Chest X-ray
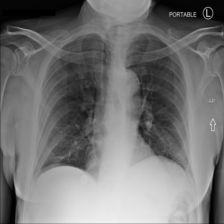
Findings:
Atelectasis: negative
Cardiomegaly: negative
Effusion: negative
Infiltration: negative
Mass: negative
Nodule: negative
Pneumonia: negative
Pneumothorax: negative
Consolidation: negative
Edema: negative
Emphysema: negative
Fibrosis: negative
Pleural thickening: negative
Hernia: negative